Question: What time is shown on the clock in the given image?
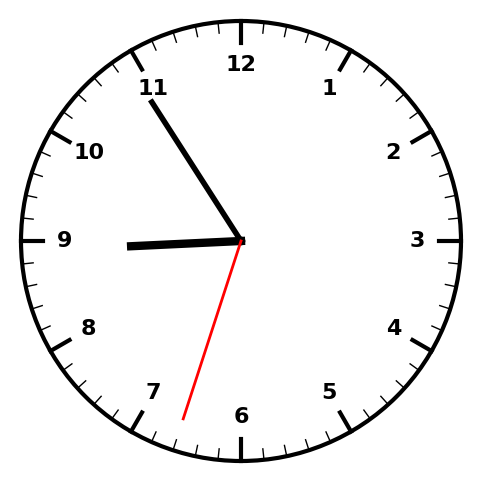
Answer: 08:54:33